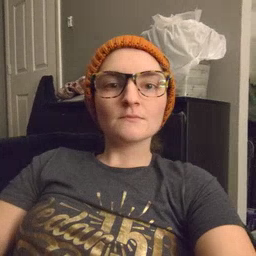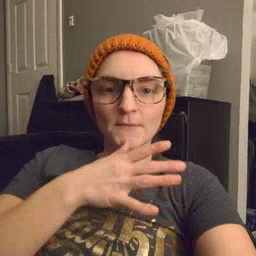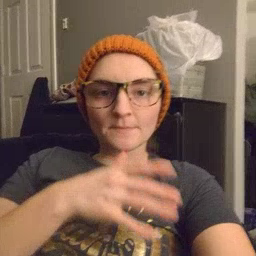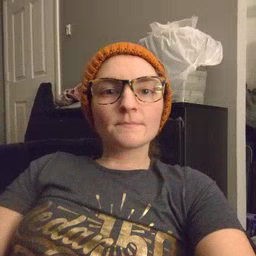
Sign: mom